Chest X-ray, PA view. Patient: 44 years old, sex F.
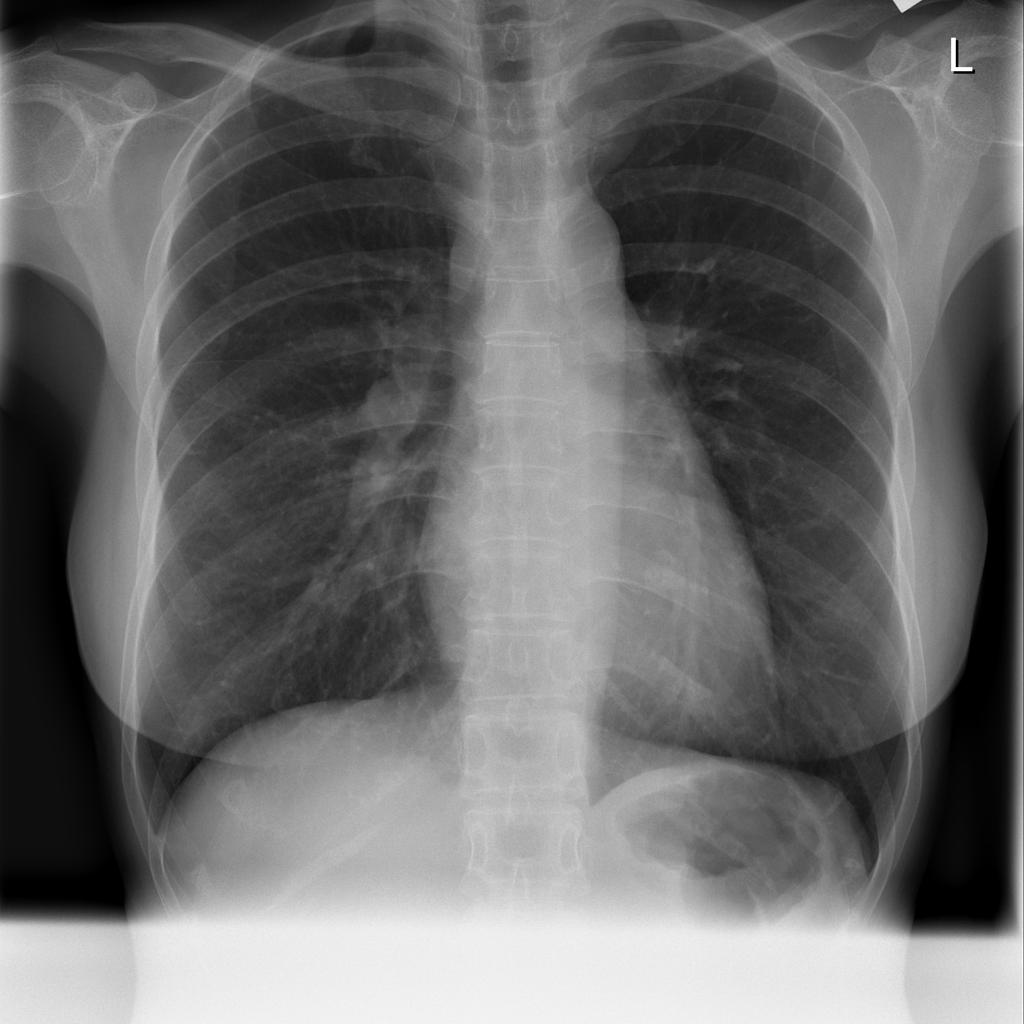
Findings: No Finding